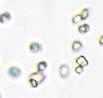
Label: Phaeocystis